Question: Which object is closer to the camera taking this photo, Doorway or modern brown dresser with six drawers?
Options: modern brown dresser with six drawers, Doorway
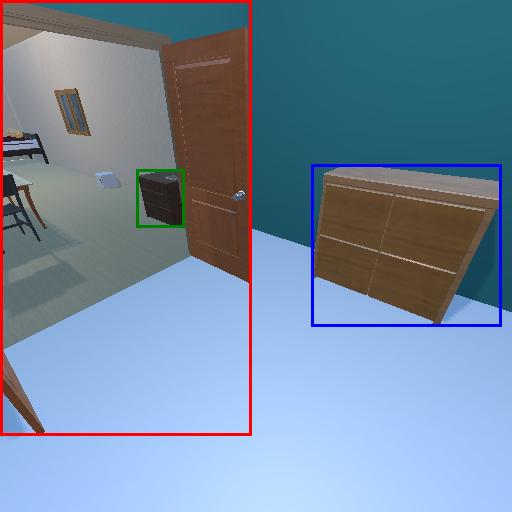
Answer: modern brown dresser with six drawers